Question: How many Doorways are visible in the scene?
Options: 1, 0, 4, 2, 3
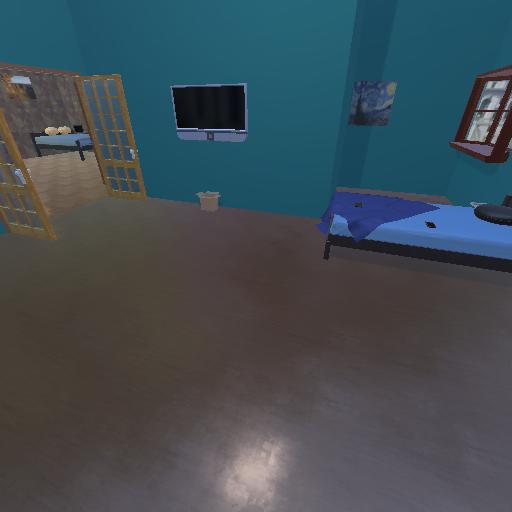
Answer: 1